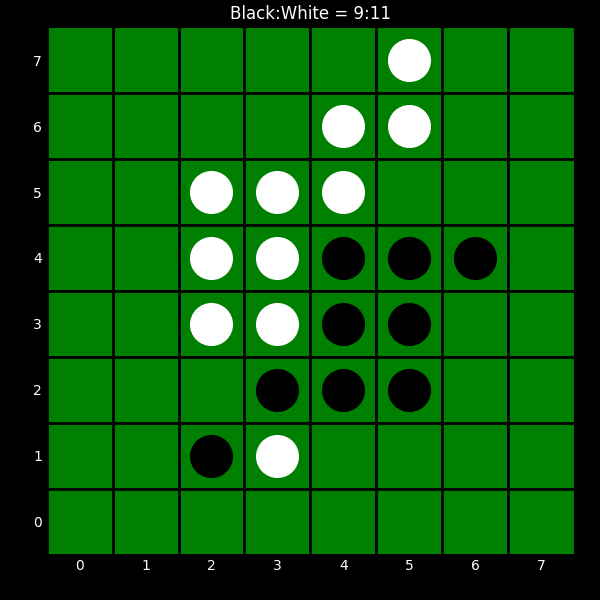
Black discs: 9
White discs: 11